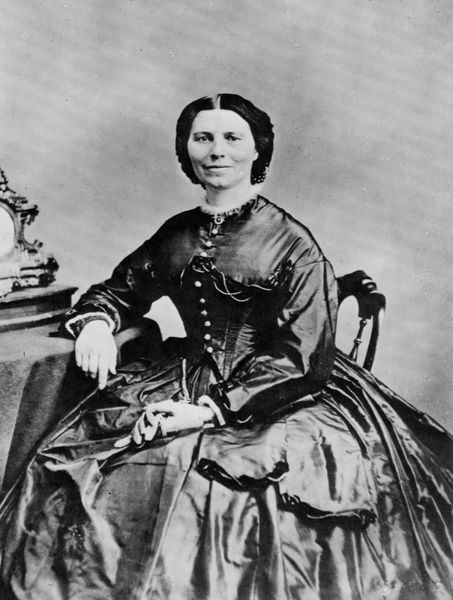
Titel: Carla Barton
Künstler: Mathew B. Brady
Schlagwörter: hand, kopf, weiß, sitzen, finger, frau, frisur, grau, handschuh, handschuhe, hintergrund, kleid, mund, nase, schmuck, schwarz, stuhl, tisch, zeichnung, dame, rock, wand, arm, augen, falten, gesicht, kragen, spitze, ärmel, bildnis, hände, portrait, porträt, rückenlehne, spiegel, tischdecke, haare, pose, sessel, adel, saum, spitzen, frontal, lippen, scheitel, seide, lächeln, taille, dutt, liegen, lehne, haltung, mieder, backen, kette, aufrecht, gerade, stuhllehne, atelier, mimik, uhr, robe, faltenwurf, rüschen, zeigen, knöpfe, foto, fotografie, photographie, lachen, schwarzweiß, gestik, posieren, grinsen, photo, standuhr, stul, bürgerlich, viktorianisch, korsett, garderobe, adelig, krinoline, historisch, fau, studio, nadar, photo4, tisch4, tisch#, rockk